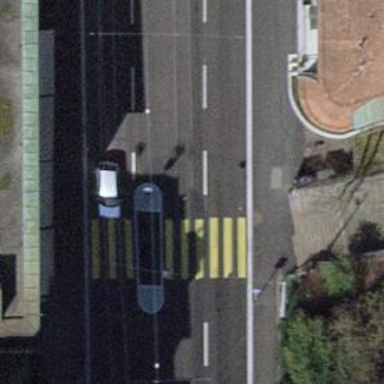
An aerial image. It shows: Kerb barrier.